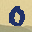
Label: 0